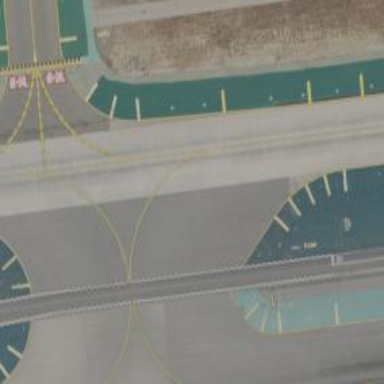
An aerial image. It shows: Image of taxiway at airport.